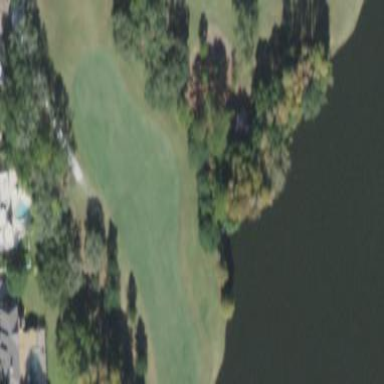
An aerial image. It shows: Scenic golf fairway.